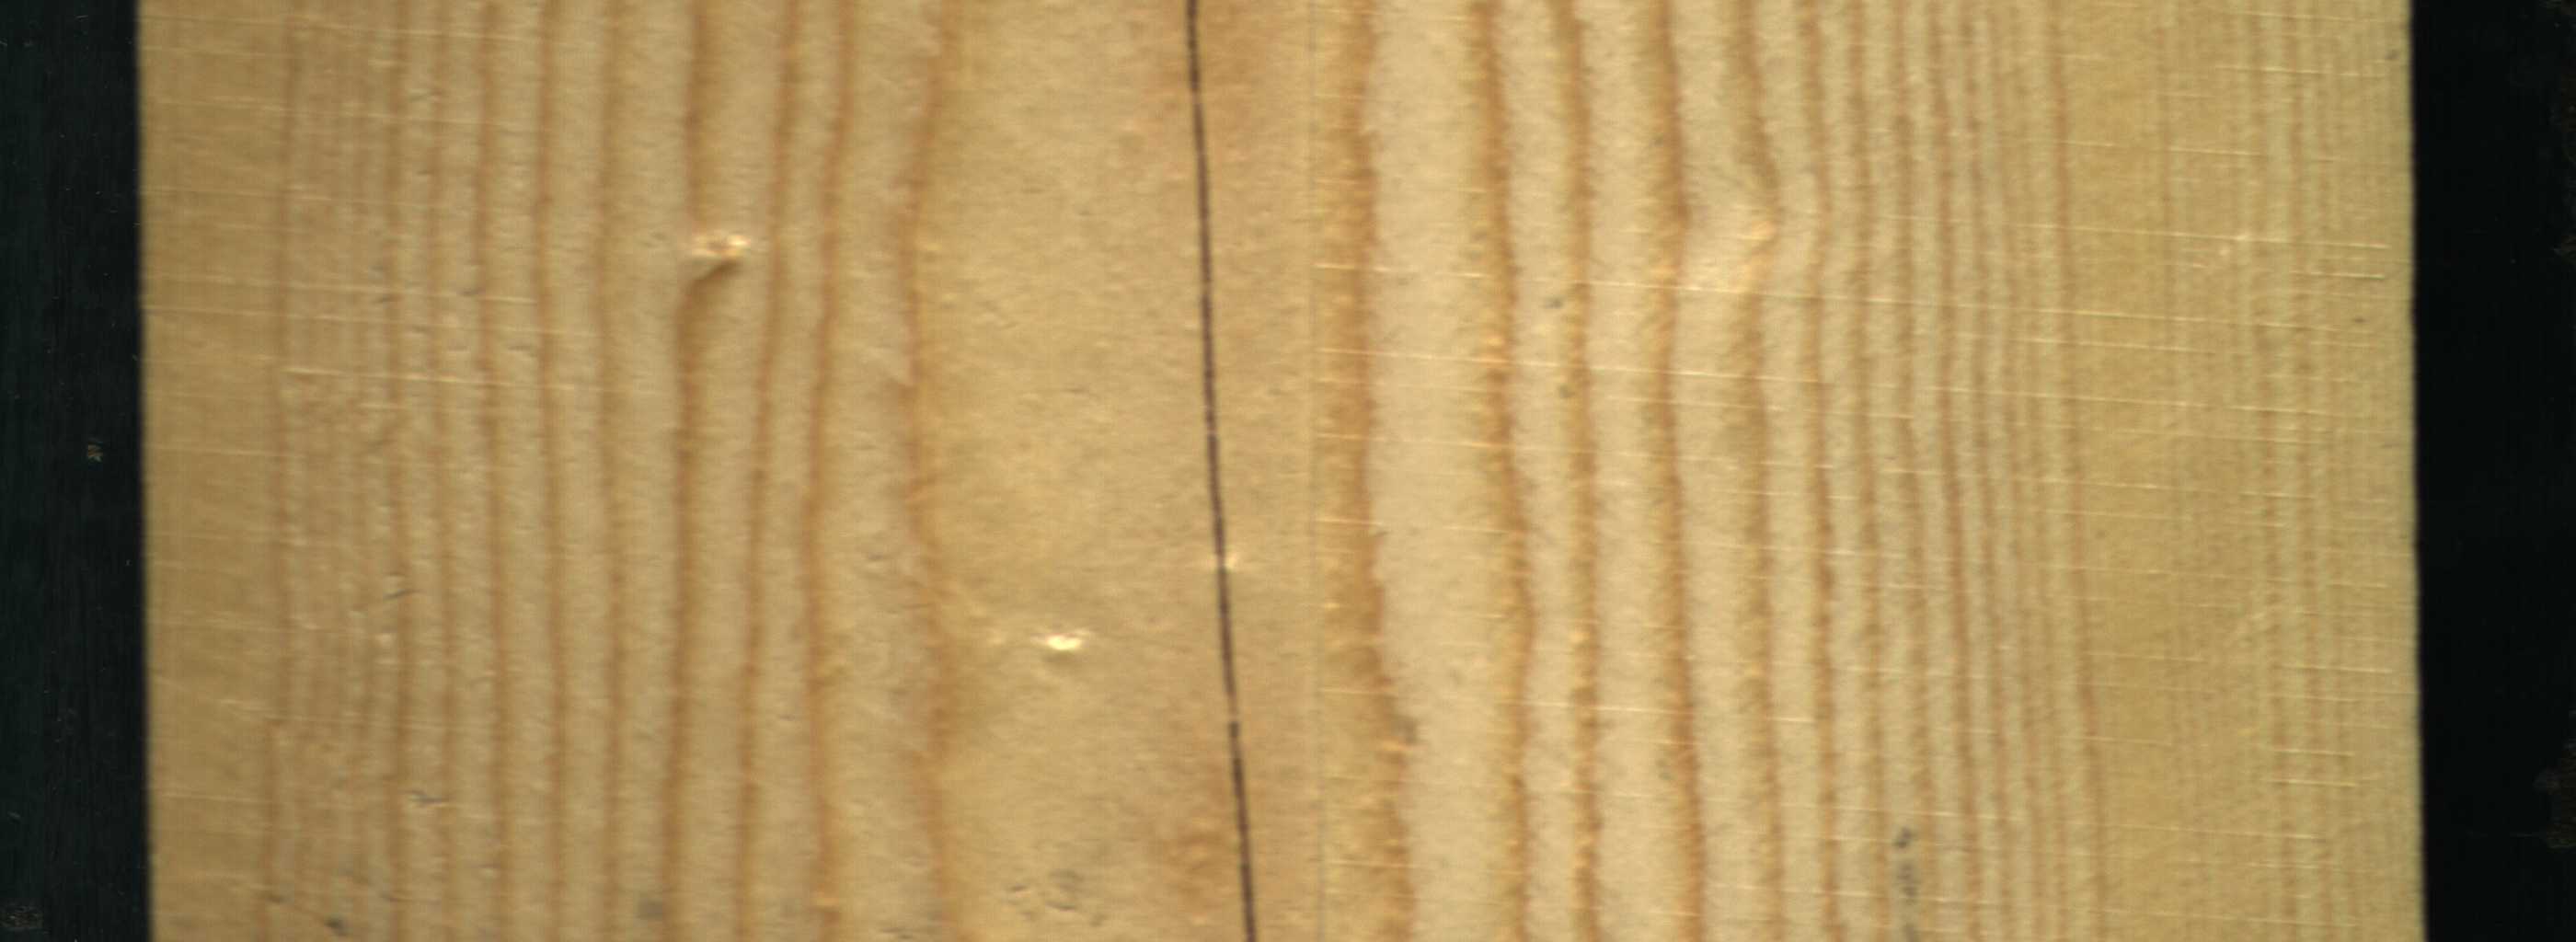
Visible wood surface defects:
Crack